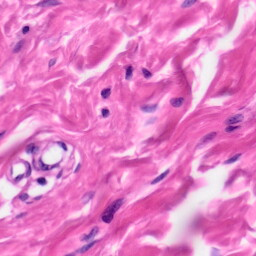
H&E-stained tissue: Skin